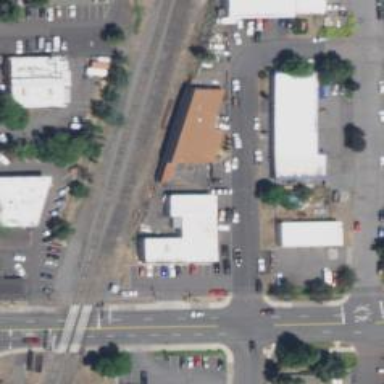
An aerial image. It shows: Railway siding with rails.